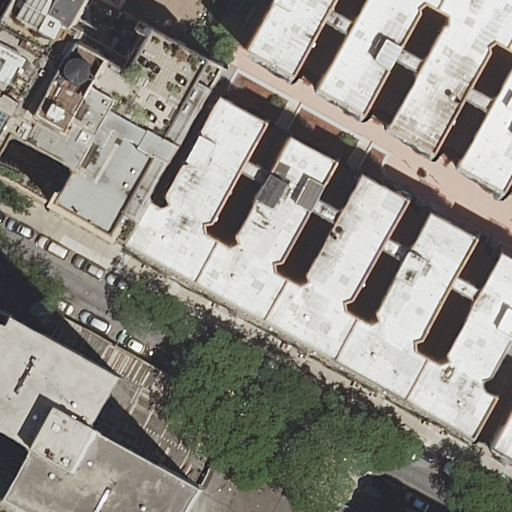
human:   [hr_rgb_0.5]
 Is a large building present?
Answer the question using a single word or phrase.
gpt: yes

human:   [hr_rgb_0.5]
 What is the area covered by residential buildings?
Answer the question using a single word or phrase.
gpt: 4271m2

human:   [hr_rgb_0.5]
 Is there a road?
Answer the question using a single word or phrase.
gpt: yes

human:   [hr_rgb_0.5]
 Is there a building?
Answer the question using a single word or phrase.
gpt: yes

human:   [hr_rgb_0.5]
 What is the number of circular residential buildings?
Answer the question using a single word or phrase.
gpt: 0

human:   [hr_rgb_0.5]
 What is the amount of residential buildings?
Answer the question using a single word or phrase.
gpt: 6

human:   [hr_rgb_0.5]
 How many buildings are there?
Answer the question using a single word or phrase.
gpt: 7

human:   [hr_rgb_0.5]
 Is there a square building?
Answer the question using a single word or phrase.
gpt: no

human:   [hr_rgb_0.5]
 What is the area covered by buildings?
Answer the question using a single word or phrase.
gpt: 6301m2

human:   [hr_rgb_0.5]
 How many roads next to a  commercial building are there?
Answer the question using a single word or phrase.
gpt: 0

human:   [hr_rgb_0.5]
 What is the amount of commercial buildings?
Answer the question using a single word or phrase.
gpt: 0

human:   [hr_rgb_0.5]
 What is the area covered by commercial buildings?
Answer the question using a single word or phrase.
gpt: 0m2

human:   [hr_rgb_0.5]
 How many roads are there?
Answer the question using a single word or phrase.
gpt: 1

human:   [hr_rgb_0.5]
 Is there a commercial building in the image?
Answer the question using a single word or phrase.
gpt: no

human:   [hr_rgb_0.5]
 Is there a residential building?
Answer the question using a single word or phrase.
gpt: yes

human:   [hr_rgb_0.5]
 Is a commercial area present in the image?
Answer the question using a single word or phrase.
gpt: no

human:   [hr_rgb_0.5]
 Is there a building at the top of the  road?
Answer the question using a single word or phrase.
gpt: yes

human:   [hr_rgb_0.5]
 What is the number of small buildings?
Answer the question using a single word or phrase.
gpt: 2

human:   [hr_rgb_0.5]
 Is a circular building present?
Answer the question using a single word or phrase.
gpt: no

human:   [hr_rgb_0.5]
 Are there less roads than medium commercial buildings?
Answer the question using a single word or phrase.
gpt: no

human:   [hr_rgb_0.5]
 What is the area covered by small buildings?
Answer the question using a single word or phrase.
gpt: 128m2

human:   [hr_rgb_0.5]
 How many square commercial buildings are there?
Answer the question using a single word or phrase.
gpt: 0

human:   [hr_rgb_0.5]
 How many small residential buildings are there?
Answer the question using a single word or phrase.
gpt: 2

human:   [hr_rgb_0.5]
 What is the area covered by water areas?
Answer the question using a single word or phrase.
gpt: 0m2

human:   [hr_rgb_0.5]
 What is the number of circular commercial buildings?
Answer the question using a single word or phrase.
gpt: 0

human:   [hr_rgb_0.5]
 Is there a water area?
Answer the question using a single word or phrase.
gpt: no

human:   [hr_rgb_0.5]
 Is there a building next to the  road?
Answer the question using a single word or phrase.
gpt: yes

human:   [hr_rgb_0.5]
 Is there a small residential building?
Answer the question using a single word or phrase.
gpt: yes

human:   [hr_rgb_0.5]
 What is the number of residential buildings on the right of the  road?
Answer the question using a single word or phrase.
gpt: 2

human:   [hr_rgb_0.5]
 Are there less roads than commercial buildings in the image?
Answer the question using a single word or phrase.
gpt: no

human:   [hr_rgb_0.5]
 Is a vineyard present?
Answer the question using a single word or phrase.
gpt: no

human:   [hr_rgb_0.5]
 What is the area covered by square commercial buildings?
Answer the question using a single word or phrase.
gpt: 0m2

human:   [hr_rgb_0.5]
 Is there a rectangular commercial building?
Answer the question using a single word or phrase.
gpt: no

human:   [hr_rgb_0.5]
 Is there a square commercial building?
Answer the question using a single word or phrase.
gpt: no

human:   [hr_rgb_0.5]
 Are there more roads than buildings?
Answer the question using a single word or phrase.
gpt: no

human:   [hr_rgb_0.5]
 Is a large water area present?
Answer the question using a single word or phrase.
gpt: no

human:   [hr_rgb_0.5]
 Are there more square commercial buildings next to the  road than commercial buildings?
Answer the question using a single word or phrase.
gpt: no

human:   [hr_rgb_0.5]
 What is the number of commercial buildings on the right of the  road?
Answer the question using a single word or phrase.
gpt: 0

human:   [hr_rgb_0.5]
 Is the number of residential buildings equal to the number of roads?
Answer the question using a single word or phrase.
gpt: no

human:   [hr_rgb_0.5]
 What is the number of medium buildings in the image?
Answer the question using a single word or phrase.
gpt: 2

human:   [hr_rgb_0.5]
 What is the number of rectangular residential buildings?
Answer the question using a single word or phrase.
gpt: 3

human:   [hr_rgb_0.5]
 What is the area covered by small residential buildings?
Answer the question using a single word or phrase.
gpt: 128m2

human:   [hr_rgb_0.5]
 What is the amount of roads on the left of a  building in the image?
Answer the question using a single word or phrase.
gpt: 1

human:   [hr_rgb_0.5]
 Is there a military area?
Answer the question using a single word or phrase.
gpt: no

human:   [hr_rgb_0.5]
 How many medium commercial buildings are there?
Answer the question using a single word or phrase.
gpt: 0

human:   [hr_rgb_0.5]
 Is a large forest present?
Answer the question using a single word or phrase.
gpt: no

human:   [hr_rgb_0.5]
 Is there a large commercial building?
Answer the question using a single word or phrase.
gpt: no

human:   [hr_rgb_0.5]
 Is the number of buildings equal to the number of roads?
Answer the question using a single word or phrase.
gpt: no

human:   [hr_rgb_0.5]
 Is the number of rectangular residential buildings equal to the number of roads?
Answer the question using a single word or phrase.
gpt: no

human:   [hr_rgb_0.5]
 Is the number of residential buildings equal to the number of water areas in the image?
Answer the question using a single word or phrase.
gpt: no

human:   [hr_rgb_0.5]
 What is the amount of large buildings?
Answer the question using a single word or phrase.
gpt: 3

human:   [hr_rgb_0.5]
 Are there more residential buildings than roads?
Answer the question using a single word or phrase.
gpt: yes

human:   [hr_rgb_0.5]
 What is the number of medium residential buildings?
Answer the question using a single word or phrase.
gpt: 2

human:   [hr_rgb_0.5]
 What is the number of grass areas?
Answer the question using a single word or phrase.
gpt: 0

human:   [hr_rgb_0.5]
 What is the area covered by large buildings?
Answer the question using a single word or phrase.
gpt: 5499m2

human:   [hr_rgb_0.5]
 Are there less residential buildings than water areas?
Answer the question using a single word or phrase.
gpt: no

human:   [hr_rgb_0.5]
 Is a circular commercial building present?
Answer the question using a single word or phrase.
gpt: no

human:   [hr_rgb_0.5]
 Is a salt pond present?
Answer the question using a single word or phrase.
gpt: no

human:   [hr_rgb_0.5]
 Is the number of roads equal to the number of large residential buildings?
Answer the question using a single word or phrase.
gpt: no

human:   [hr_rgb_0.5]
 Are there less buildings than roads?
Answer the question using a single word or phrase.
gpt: no

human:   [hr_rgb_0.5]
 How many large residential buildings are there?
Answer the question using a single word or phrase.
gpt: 2

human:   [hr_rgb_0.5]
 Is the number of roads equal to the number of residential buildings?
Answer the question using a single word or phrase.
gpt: no

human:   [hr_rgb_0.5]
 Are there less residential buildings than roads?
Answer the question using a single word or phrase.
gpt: no

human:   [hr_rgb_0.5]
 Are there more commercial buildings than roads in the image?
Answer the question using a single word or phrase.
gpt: no